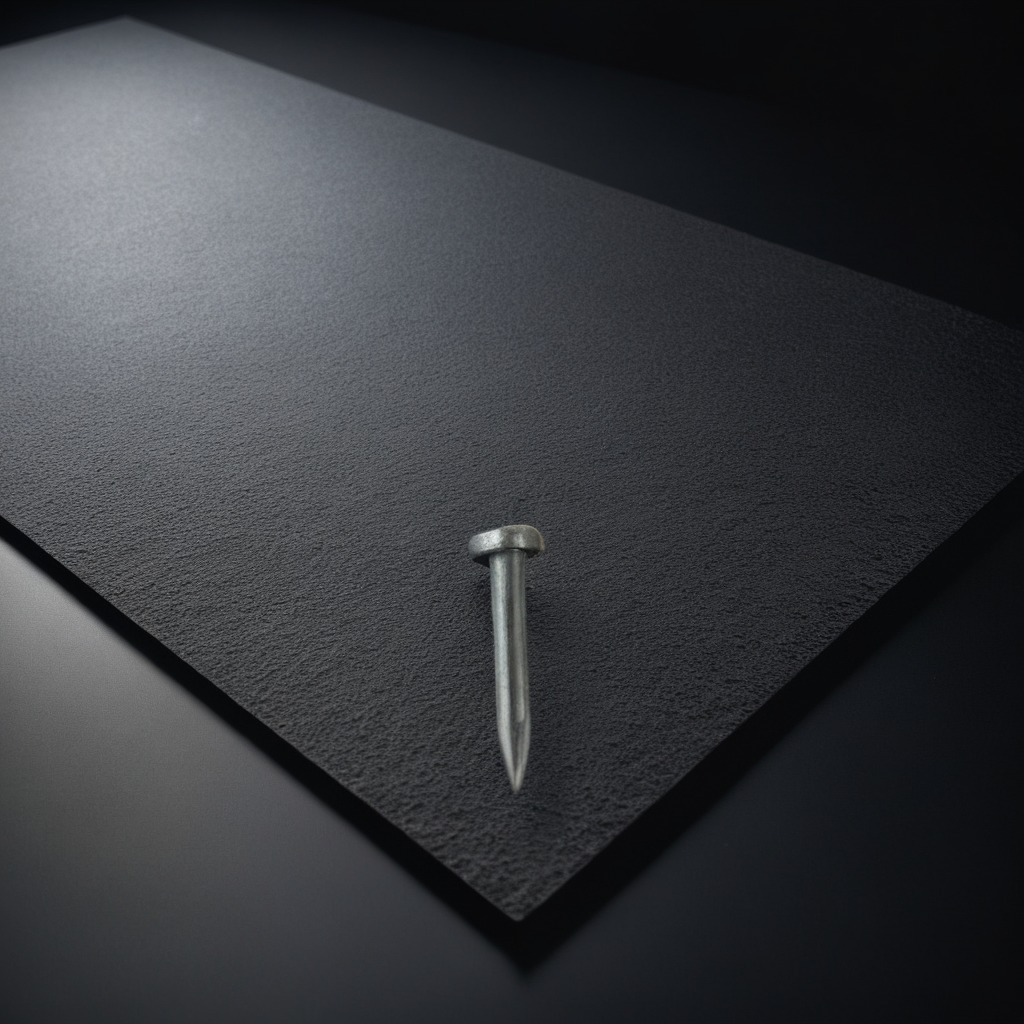
An iron nail is lying on the clean granite tabletop inside a workshop at night.